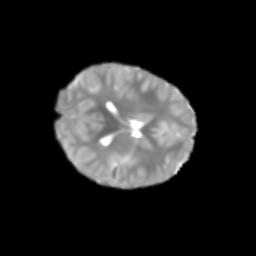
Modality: T2w
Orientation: axial
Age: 6
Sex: male
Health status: healthy